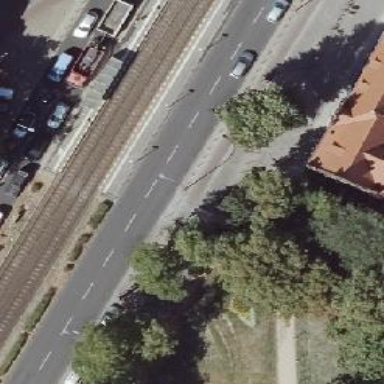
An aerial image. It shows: Service road.